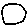
Label: circle